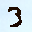
Label: 3